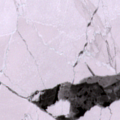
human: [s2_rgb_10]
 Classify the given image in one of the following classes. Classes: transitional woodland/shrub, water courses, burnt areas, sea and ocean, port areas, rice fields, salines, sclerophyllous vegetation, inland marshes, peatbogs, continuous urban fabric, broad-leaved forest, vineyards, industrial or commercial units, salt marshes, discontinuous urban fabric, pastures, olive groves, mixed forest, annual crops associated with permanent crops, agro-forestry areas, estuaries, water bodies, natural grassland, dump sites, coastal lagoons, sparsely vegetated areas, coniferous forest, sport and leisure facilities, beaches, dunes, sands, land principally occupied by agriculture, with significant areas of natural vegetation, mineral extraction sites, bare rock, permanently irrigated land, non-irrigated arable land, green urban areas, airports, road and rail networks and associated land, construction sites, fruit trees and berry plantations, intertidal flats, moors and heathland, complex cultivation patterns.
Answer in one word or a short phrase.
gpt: sea and ocean